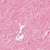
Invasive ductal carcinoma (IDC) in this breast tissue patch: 0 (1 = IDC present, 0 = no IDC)